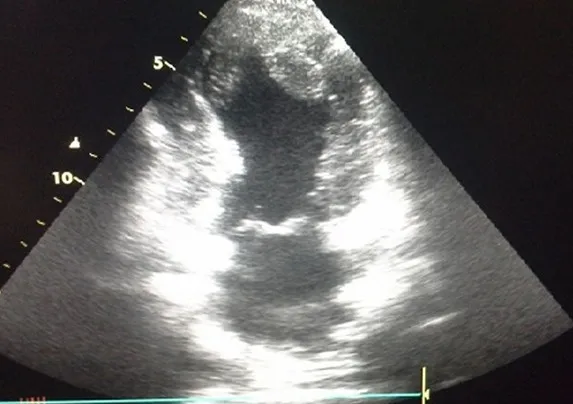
Transthoracic echocardiography: an apical two chamber view showing two enormous intraventricular apical thrombi.
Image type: radiology (ultrasound)